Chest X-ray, PA view. Patient: 49 years old, sex F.
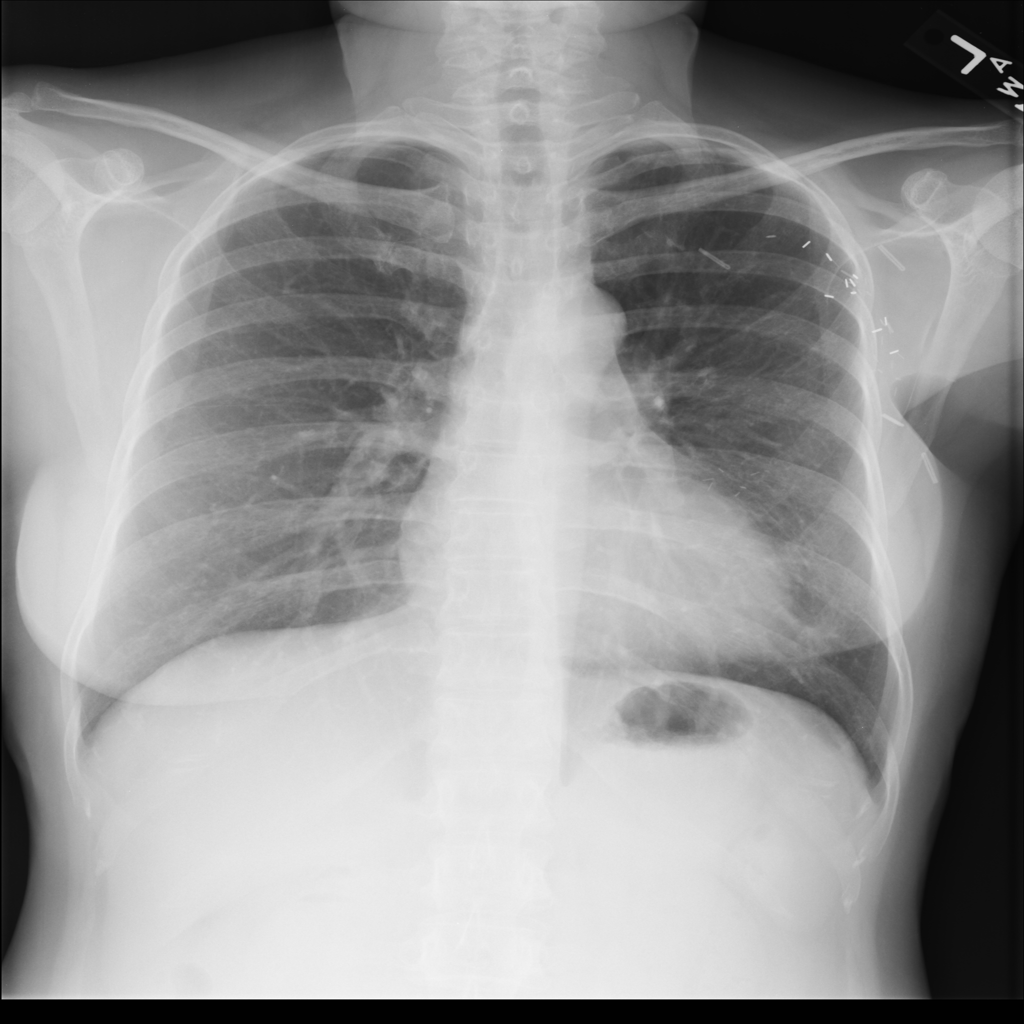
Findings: No Finding